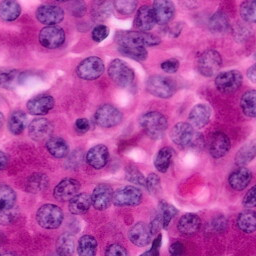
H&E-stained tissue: Pancreatic